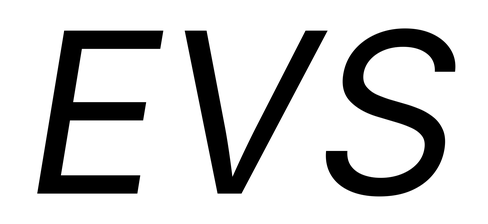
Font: Inter-Italic_Italic